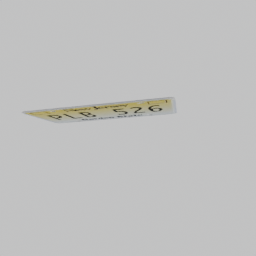
Label: mechanical